Question: I have a codeigniter application I'm templating with bootstrap
I have a main navbar
'''
<div class="navbar navbar-inverse navbar-fixed-top">..........</div>
'''
And want to put a responsive dropdown menu for the link located at top right

My main problem is that the dropdown works, but it generates a scroll when dropdown menu shows and it is not visible (at full width).
<URL>
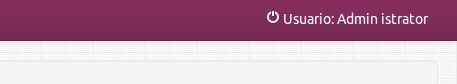
Answer: Looks like you're just using the wrong component. What you should be using is this:
<URL>
That'll allow you to build the dropdown into the navigation rather than sticking a button in there. When your browser is narrower than a certain width with this approach, your menu slides down into a hierarchy.
Dropdown 3 gives you the HTML to float it right like you have in your screenshot:
'''
<ul class="nav pull-right">
<li id="fat-menu" class="dropdown">
<a href="#" id="drop3" role="button" class="dropdown-toggle" data-toggle="dropdown">Dropdown 3 <b class="caret"></b></a>
<ul class="dropdown-menu" role="menu" aria-labelledby="drop3">
<li><a tabindex="-1" href="#">Action</a></li>
<li><a tabindex="-1" href="#">Another action</a></li>
<li><a tabindex="-1" href="#">Something else here</a></li>
<li class="divider"></li>
<li><a tabindex="-1" href="#">Separated link</a></li>
</ul>
</li>
</ul>
'''